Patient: sex M, age 72
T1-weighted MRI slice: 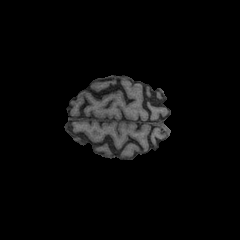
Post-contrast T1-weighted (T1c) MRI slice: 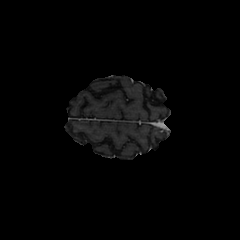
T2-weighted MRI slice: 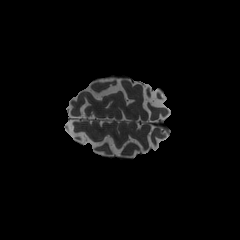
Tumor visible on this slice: no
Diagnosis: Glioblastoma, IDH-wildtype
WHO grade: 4